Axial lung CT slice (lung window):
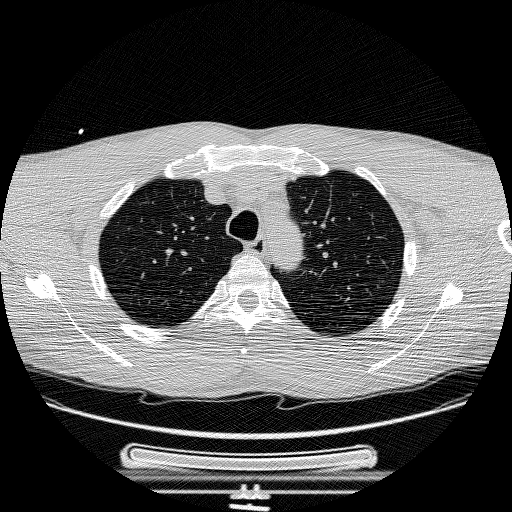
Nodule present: no